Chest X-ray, AP view. Patient: 32 years old, sex M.
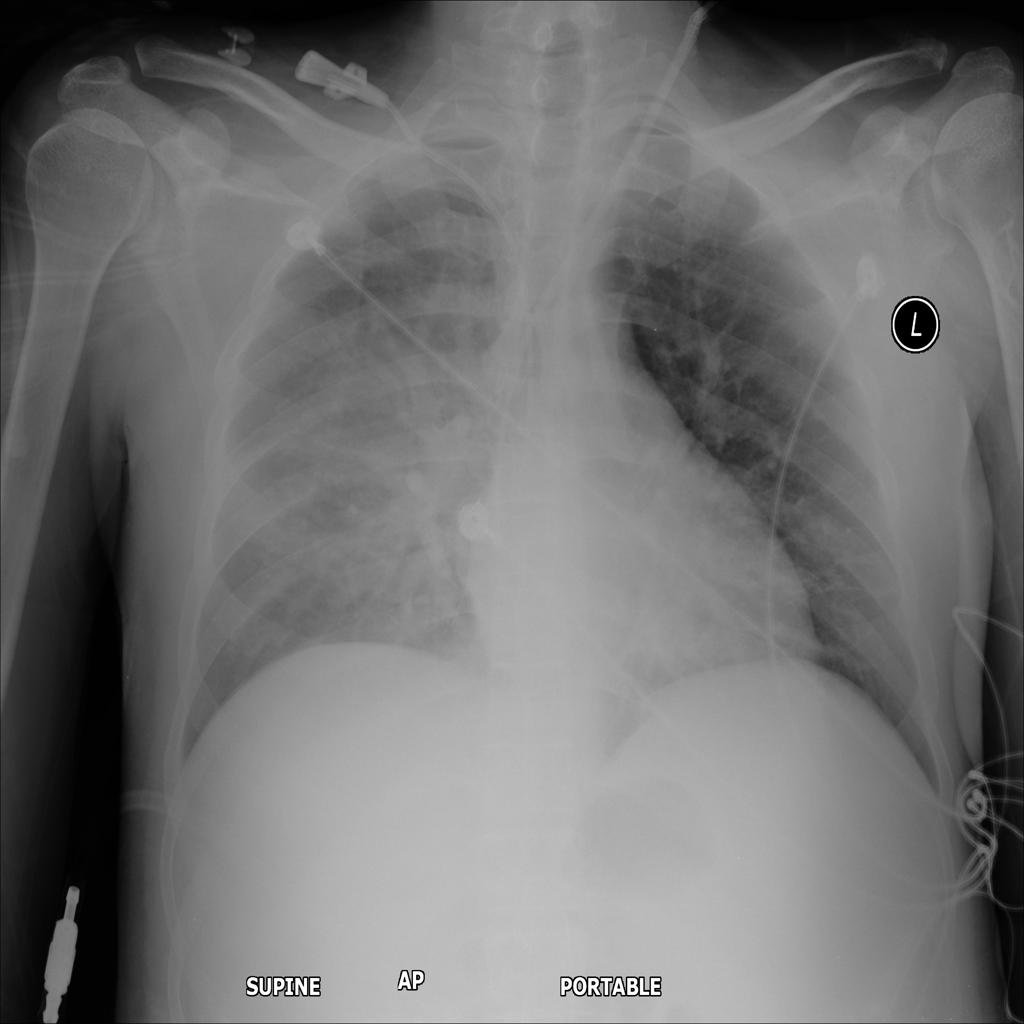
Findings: Effusion